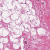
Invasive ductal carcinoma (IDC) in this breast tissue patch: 0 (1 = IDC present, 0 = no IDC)